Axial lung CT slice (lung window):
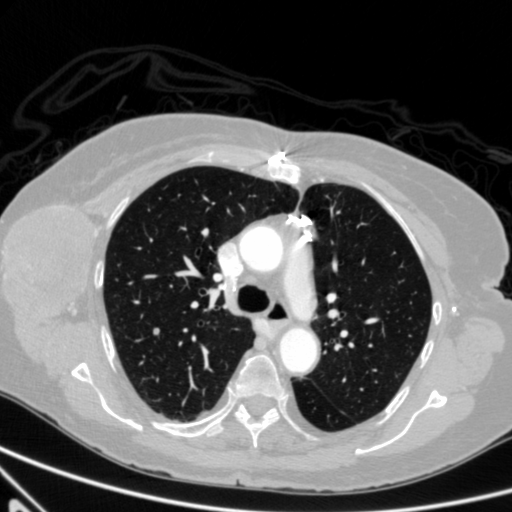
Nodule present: no